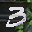
Label: 3